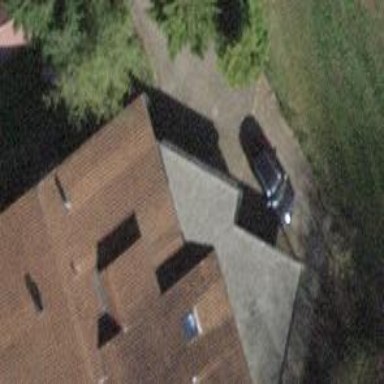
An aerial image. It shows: Simple house.